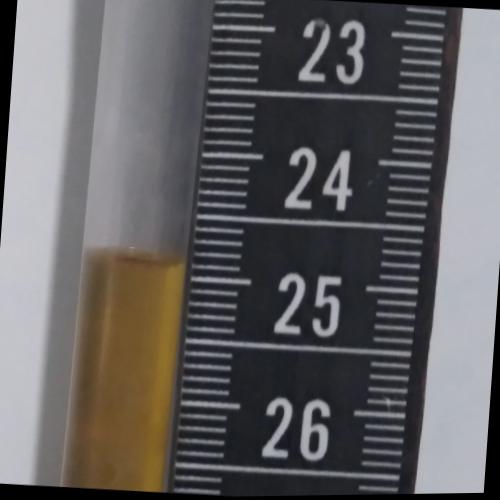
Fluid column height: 24.9 cm